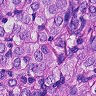
Metastatic tissue present: yes